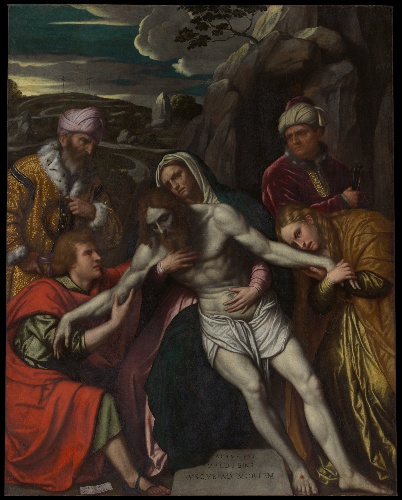
Title: The Entombment
Artist: Moretto da Brescia (Alessandro Bonvicino)
Artist bio: Italian, Brescia ca. 1498–1554 Brescia
Date: 1554
Object type: Painting
Classification: Paintings
Medium: Oil on canvas
Dimensions: 94 1/2 x 74 1/2 in. (240 x 189.2 cm)
Department: European Paintings
Credit line: John Stewart Kennedy Fund, 1912
Accession year: 1912
Repository: Metropolitan Museum of Art, New York, NY
Tags: Sadness|Mary Magdalene|Entombment|Christ|Virgin Mary